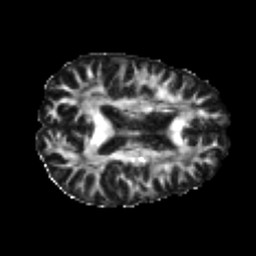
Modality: FA
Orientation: axial
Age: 25
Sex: male
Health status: healthy
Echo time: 0.074 s